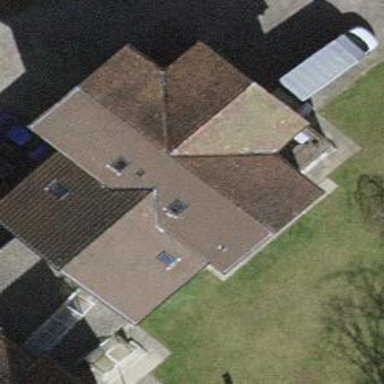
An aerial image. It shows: Building with ridge on the roof.